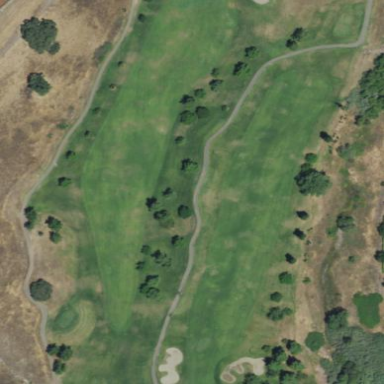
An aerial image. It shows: Golf fairway surrounded by grass.